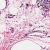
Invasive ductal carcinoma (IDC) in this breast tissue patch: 0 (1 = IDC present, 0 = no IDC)